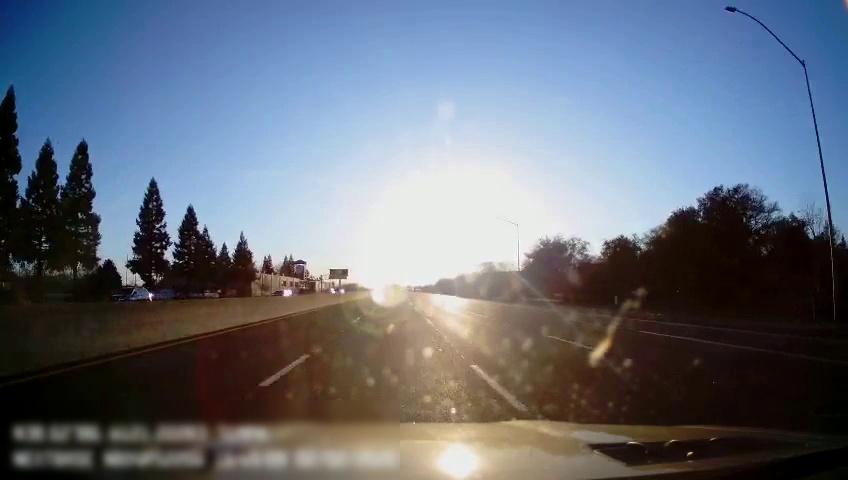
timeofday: Day
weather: Sunny
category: Drivable Space
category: Vehicles | SUV
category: Vehicles | SUV
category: Vehicles | SUV
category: Lanes | Alternate Lane
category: Lanes | Alternate Lane
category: Lanes | Current Lane
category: Lanes | Current Lane
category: Lanes | Alternate Lane
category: Lanes | Alternate Lane